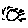
Label: sun